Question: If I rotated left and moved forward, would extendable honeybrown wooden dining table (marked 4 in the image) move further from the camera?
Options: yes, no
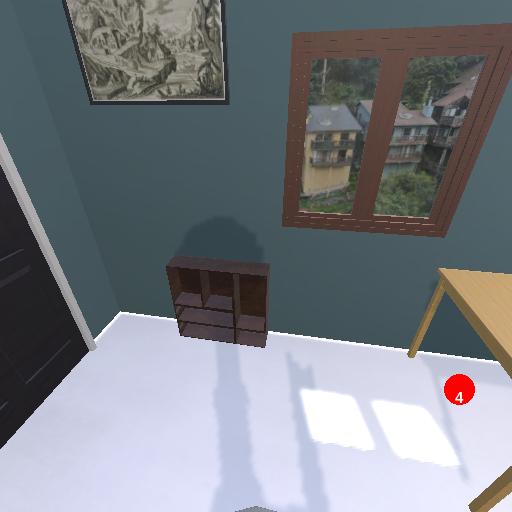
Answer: yes